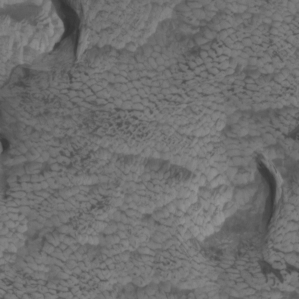
Label: non_frost